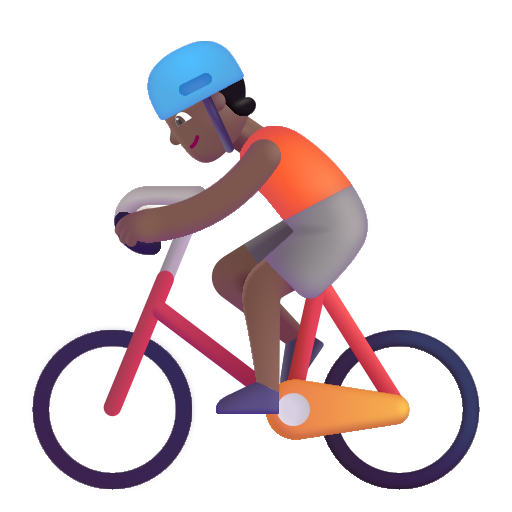
person biking color  dark